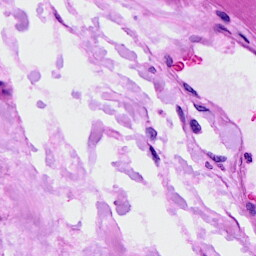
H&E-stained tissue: Ovarian